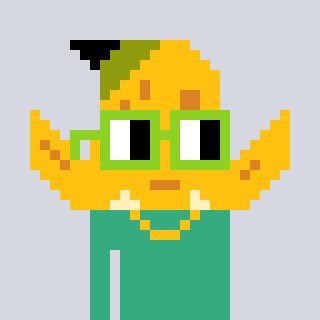
a pixel art character with square light green glasses, a banana-shaped head and a teal-colored body on a cool background